Interaction volume radius: 5 \u00c5
Interaction volume height: 30 \u00c5
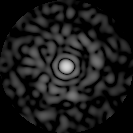
Disorder parameter: 0.8295